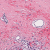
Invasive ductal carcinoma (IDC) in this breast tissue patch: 0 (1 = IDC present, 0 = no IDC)